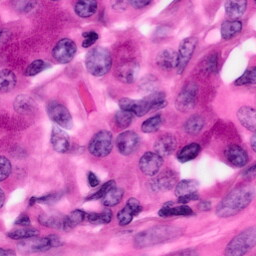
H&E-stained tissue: Pancreatic